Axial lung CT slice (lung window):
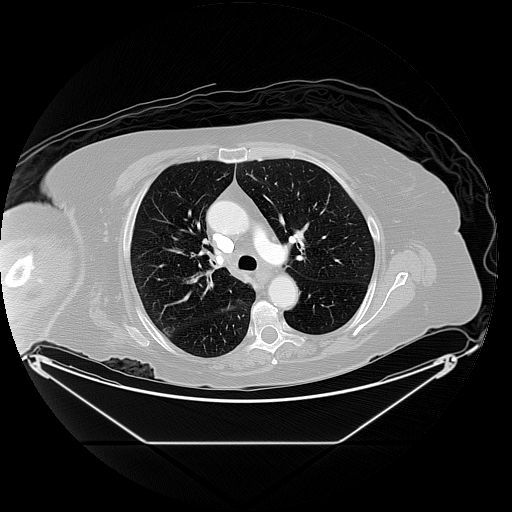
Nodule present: no